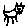
Label: cat